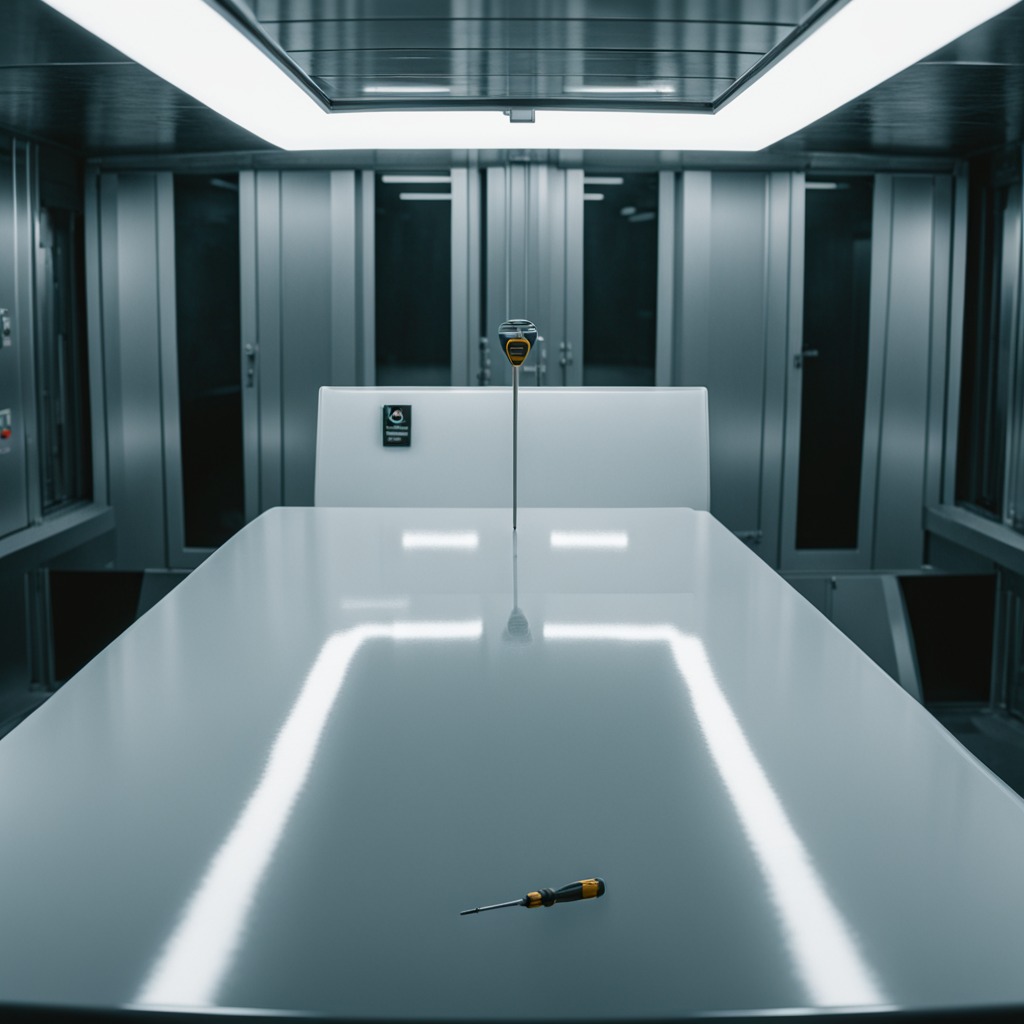
A screwdriver is lying on the table in the ship maintenance bay.